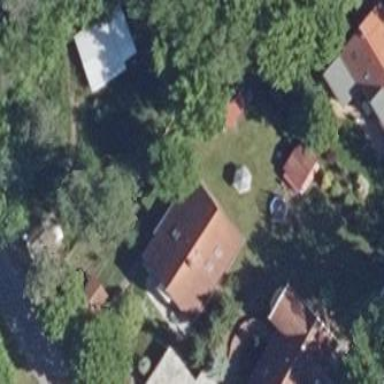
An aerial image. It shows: Simple and straightforward house.